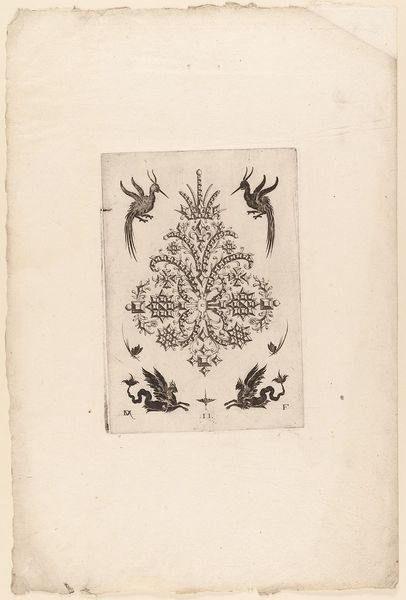
Titel: Eine Agraffe
Künstler: Daniel Mignot
Standort: Hamburg
Institution: Museum für Kunst und Gewerbe Hamburg
Schlagwörter: vogel, schmuck, zeichnung, muster, ornament, brosche, renaissance, grafik, graphik, ornamente, fotografie, photographie, spange, schnalle, druck, druckgraphik, druckgrafik, stich, kunstgewerbe, fabelwesen, kupferstich, kunsthandwerk, ungeheuer, drache, monster, groteske, fabeltier, fabeltiere, goldschmiedearbeit, agraffe, gerippt, zwitterwesen, monstrum, juwelen, reproduktionen, industriedesign, druckerzeugnisse, schweifwerk, vögel, büttenpapier, ornamentstich, vorlageblätter